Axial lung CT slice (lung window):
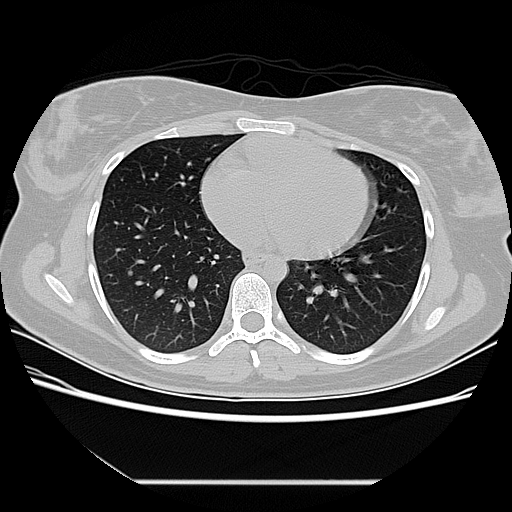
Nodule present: yes
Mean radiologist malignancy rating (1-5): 3